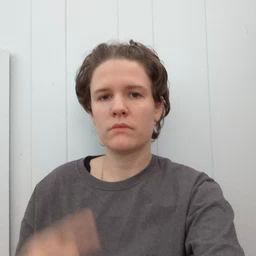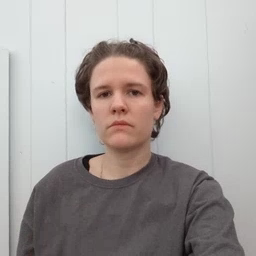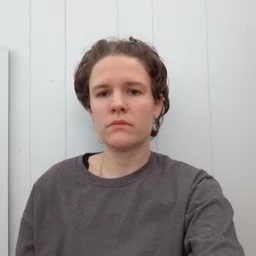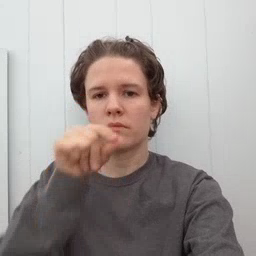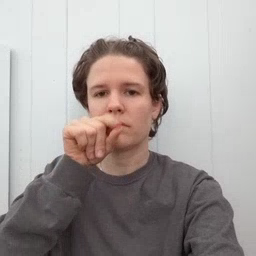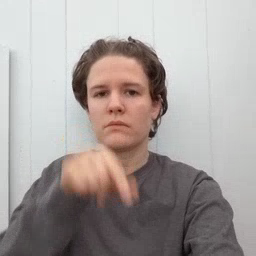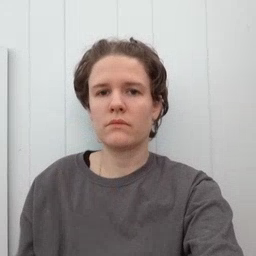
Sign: bird